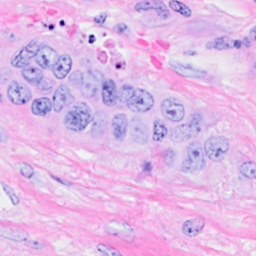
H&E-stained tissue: Breast